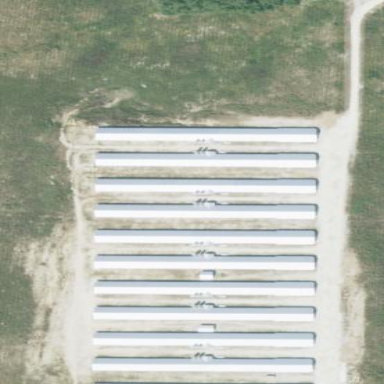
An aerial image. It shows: Poultry farmyard.